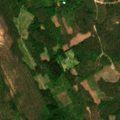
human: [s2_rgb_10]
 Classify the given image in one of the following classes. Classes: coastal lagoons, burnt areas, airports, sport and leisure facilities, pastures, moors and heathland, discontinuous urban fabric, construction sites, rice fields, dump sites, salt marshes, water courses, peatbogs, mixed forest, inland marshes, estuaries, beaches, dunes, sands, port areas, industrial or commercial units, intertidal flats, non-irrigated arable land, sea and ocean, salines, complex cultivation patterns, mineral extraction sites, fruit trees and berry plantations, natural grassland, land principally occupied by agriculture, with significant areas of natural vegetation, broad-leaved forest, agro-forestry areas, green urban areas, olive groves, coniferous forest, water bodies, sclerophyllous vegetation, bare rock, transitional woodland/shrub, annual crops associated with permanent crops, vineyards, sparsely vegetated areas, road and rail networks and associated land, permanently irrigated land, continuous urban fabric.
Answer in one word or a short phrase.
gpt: broad-leaved forest, coniferous forest, mixed forest